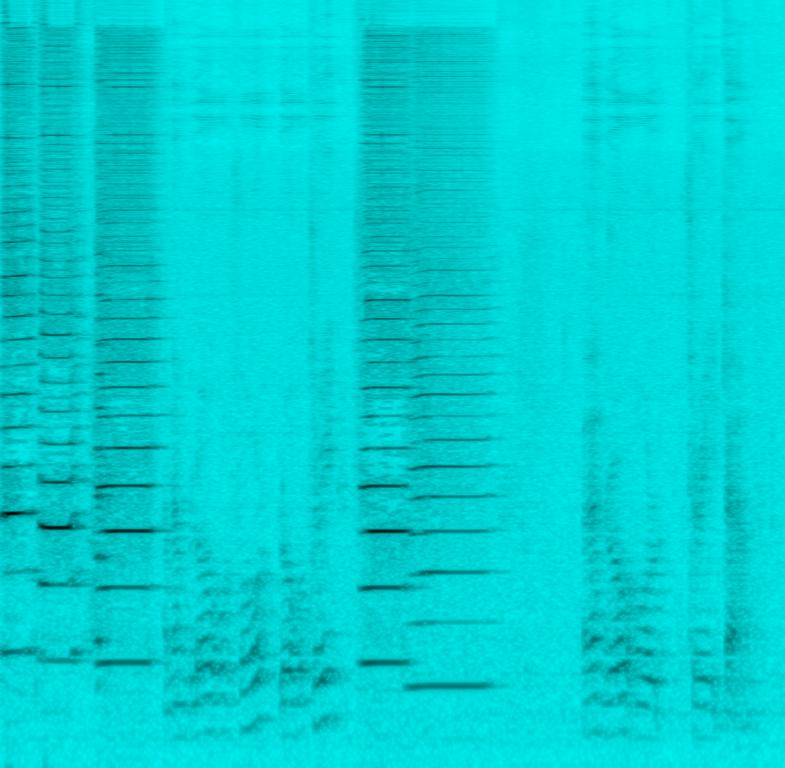
This is an instrument lesson recording. The same tune is being played repeatedly on a harmonica to present a technique on how to play it. The male instructor gives occasional descriptions about the technique.